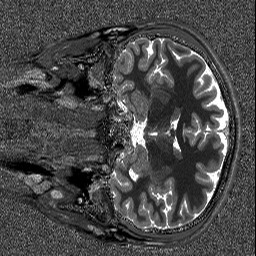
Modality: T1map
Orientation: coronal
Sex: male